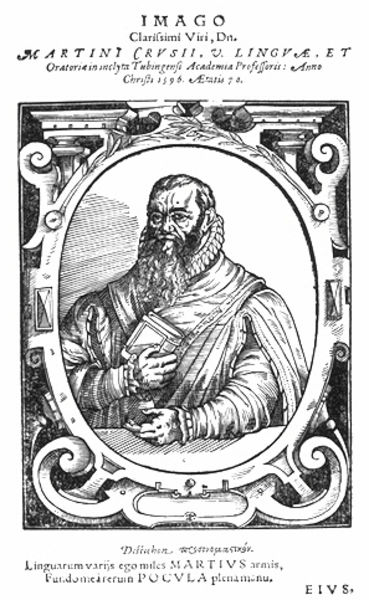
Titel: Bildnis des Martin Crusius
Künstler: Hans Ulrich Alt
Institution: (Seriendruck)
Schlagwörter: dunkel, hand, mann, schatten, umhang, hell, mund, nase, schwarz, stirn, säulen, tisch, weiss, zeichnung, muster, ornament, alt, anzug, bart, augen, bibel, falten, kleidung, kragen, rahmen, vollbart, ärmel, bild, bildnis, halskrause, hände, portrait, porträt, spiegel, gewand, haare, mantel, blatt, augenbrauen, diamanten, mittelscheitel, renaissance, kreis, oval, rund, relief, holzschnitt, schrift, papier, grafik, schattierung, kaiser, könig, dick, old, inschrift, ornamente, verzierung, abbild, buch, medaillon, rechteck, scheibe, druck, lithographie, radierung, stich, seite, illustration, schwarzweiß, text, buchstaben, gestik, lorbeer, krause, profile, halbprofil, voluten, leid, man, mittelalter, priester, strenge, gelehrter, schnecken, emblem, akademie, abbildung, beschreibung, dreidimensional, latein, lateinisch, professor, frontispiz, martin, book, schaube, schlitze, tübingen, imago, gebildeter, krasgen, mago, martini, 1596, druckkunst